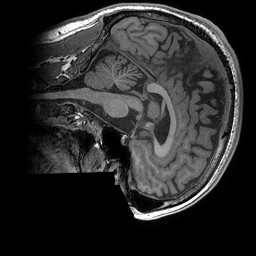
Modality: T1w
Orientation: sagittal
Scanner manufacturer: ge
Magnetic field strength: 3 T
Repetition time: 0.008156 s
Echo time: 0.00318 s